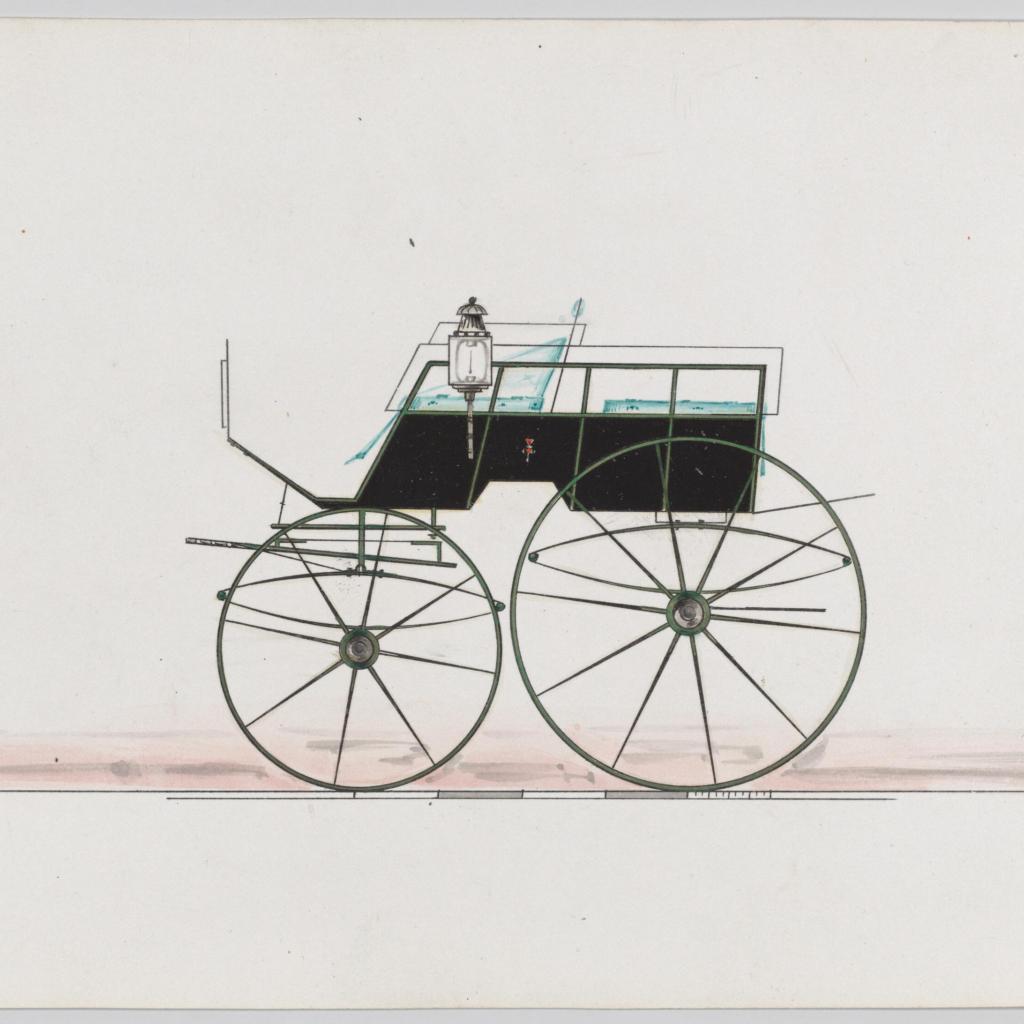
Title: Design for Game Wagon/Dos-à-dos Phaeton
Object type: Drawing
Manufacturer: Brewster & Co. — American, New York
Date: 1850–70
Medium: Pen and black ink, watercolor and gouache with gum arabic and metallic ink
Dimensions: sheet: 5 13/16 x 8 11/16 in. (14.8 x 22.1 cm)
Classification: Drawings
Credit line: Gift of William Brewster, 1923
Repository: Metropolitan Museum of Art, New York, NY